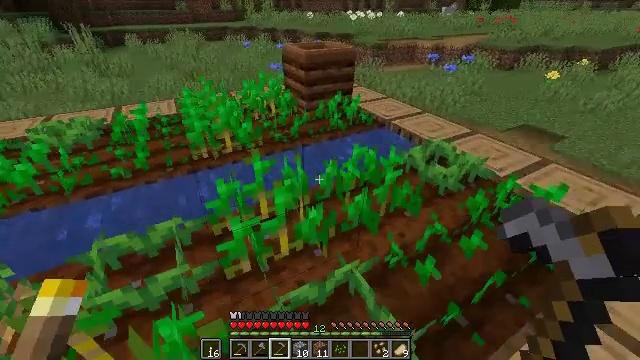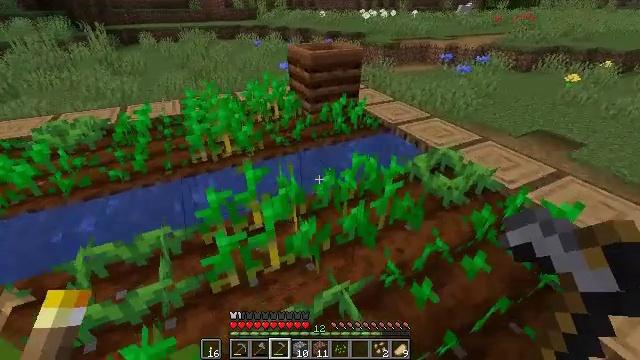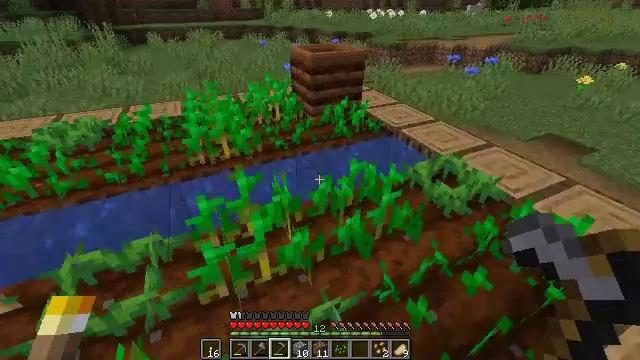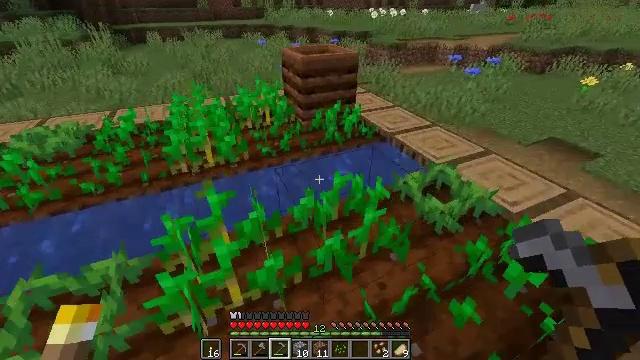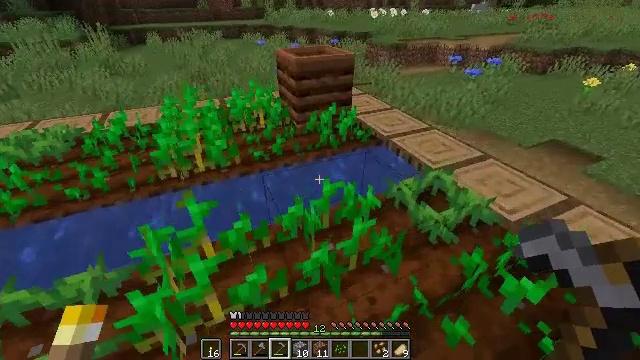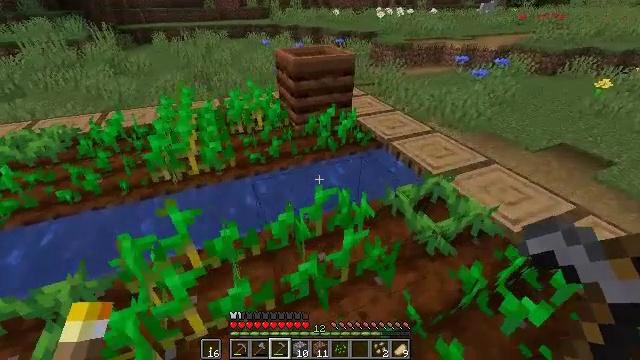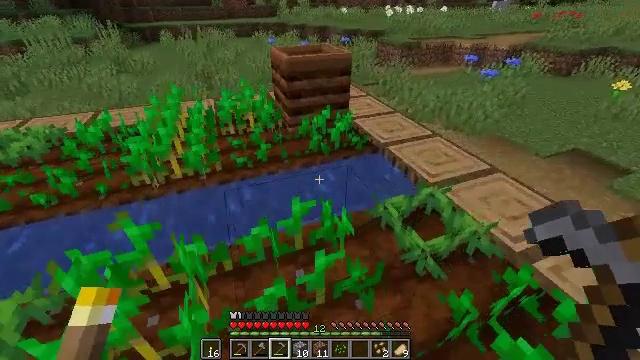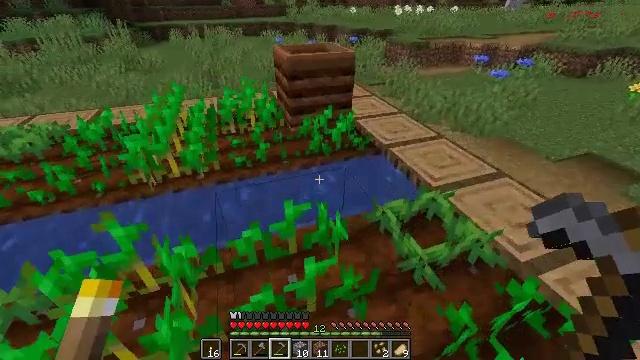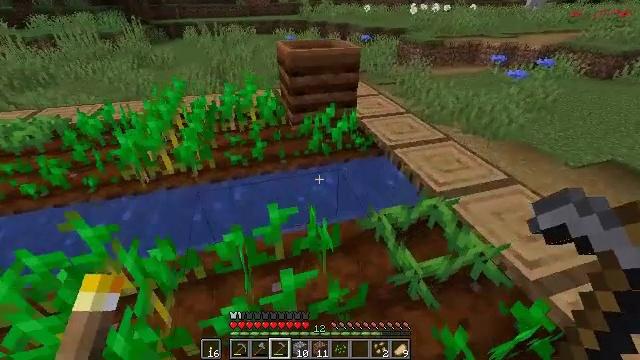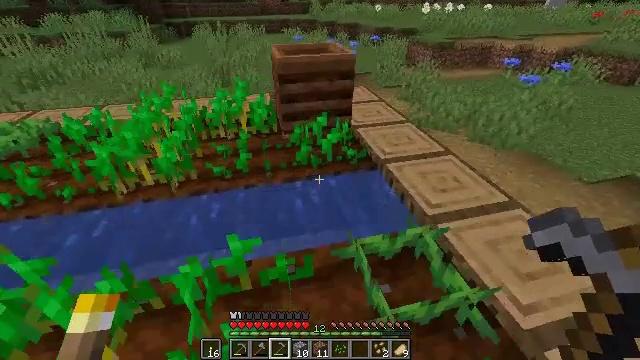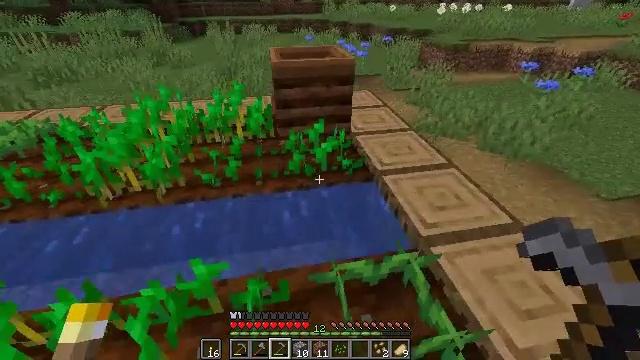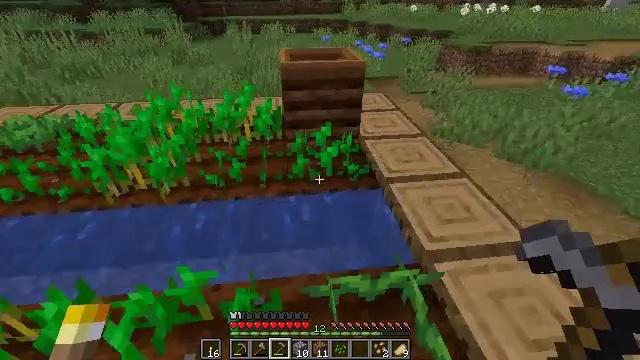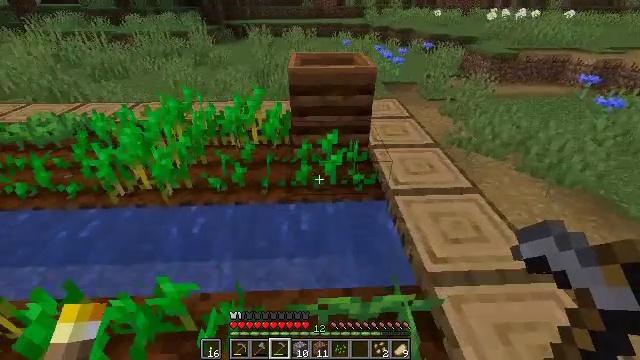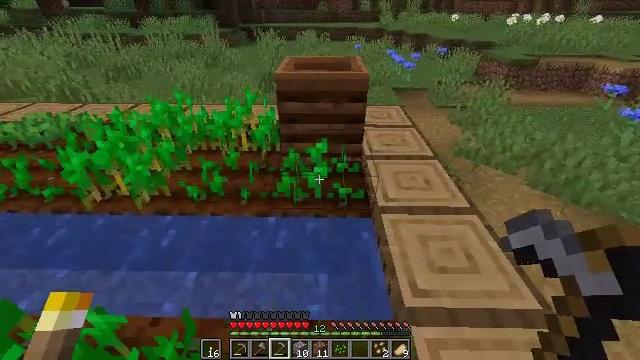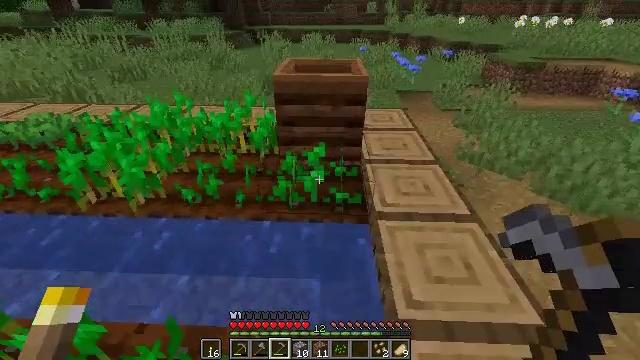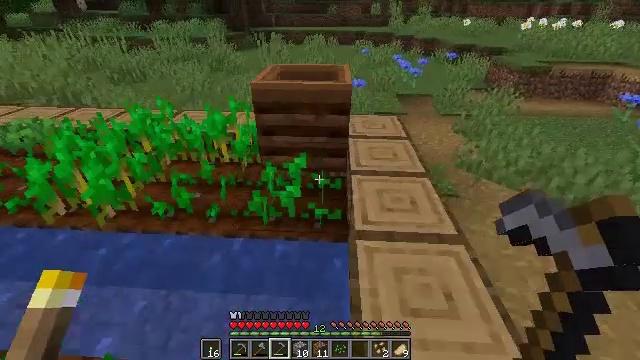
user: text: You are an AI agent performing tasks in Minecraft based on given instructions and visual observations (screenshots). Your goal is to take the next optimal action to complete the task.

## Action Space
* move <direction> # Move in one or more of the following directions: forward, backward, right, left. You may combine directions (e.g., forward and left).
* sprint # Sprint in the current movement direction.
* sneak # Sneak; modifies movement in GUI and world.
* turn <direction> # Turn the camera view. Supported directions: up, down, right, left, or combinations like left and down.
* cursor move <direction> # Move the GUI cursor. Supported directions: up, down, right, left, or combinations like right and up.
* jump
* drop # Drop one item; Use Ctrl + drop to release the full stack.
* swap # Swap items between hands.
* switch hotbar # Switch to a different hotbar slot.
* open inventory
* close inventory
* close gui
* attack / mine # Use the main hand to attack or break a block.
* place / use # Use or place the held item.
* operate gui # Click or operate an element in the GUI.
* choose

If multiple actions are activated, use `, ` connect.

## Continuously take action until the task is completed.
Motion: motion action
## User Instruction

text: Gather potatoes by left-clicking.
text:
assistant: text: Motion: move forward and move right, turn left
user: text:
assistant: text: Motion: move forward and move right, turn left
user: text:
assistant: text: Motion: move forward and move right
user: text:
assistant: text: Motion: move forward and move right
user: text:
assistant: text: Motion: move forward and move right, turn left
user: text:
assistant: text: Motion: move forward and move right, turn left
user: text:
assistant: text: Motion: move forward and move right, turn left
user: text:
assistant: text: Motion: move forward and move right, turn left
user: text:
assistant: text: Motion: move forward and move right, turn left
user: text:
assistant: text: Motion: move forward and move right, turn left
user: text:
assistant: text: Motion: move forward and move right, turn left
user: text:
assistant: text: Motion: move forward and move right, turn left
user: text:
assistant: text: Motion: move forward and move right, turn left
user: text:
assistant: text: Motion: move forward and move right, turn left
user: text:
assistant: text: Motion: move forward and move right, turn left
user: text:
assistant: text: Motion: move forward and move right, turn left
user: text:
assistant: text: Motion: move forward and move right, turn left and up
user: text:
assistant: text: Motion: move forward and move right, turn left
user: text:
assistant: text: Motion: move forward and move right, turn left and up
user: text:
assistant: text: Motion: move forward and move right, turn left and up
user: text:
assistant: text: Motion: move forward and move right, turn left
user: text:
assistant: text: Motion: no_op
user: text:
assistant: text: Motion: no_op
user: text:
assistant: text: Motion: no_op
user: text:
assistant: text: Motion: no_op
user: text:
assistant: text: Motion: no_op
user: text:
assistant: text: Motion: no_op
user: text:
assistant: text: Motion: no_op
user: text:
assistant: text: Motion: no_op
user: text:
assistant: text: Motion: move forward and move right